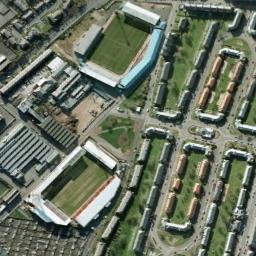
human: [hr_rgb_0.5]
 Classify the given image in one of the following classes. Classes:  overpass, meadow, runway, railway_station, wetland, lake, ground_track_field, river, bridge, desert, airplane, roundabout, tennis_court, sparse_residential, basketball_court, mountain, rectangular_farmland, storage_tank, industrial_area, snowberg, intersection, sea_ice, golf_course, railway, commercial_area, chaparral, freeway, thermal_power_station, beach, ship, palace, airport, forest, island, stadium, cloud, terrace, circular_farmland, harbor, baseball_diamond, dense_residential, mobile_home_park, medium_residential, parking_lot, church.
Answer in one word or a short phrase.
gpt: stadium